Question: I've been trying to fit some data I have gained from some simulations. From the curve, I guess a logarithmic fit would be ideal. However, the curve comes looking out quite funky. I've also tried higher order polynomials and np.polyfit, but I couldn't get either to work.
Any help would be appreciated!
'''
from scipy.optimize import curve_fit
import numpy as np
import matplotlib.pyplot as plt
xdata=[9.24104360013e-06, 4.72619458107e-06, 4.03957328857e-06, 9.78301182748e-06, 1.36994566431e-05, 1.16294573409e-05, 7.70899546232e-06, 2.72587766232e-06, 2.19089955631e-06, 5.34851640035e-06, 7.84434545123e-06, 7.6524185787e-06, 1.00592536363e-05, 6.08711035578e-07, 4.08259572135e-07, 5.74424798328e-07, 6.20036326494e-07, 4.34755225756e-06, 4.72832211908e-06, 1.25156011417e-06, 1.44996714816e-05, 3.79992166335e-06, 4.45935911838e-06, 6.6307841155e-06, 2.38540191336e-06, 9.4649801666e-07, 9.11518608157e-06, 3.1944675219e-06, 5.32674287313e-06, 1.48463901861e-05, 3.41127723277e-06, 3.40027150288e-06, 3.33064781566e-06, 2.12828505238e-06, 7.22565690506e-06, 7.86527964811e-06, 2.25791582571e-06, 1.94875869207e-05, 1.54712884424e-05, 5.82300791075e-06, 9.5783833758e-06, 1.89519143607e-05, 1.03731970283e-05, 2.53090894753e-05, 9.26047056658e-06, 1.05428610146e-05, 2.89162870493e-05, 4.78624726782e-05, 1.00005855557e-05, 6.88617910928e-05]
ydata=[0.00281616449359, 0.00257023004939, 0.00250030932407, 0.00284317789756, 0.00300158447316, 0.00291690879783, 0.00274898865728, 0.0023625485679, 0.0023018015629, 0.00259860025555, 0.00269155777824, 0.00265941197135, 0.0028073724168, 0.00192920496041, 0.00182900945464, 0.00191452746379, 0.00193227563253, 0.00253266811688, 0.00255961306471, 0.00212426145702, 0.00285906942634, 0.00247877245272, 0.0025348504727, 0.00269881922057, 0.00232270371493, 0.00204672286703, 0.00281306442303, 0.00241938445736, 0.00261083321385, 0.00287440363274, 0.00244324770882, 0.00244364989768, 0.00244593671433, 0.00228714406931, 0.00263301289418, 0.00269385915315, 0.0022968948347, 0.00313898537645, 0.00305650121575, 0.00265291893623, 0.00278748794063, 0.00312801724905, 0.00289450806538, 0.00313176225397, 0.00284010926578, 0.0028957865422, 0.00335438183977, 0.00360421739757, 0.00270734995952, 0.00377301191882]
plt.plot(xdata,ydata,'o')
x = np.array(xdata, dtype=float) #transform your data in a numpy array of floats
y = np.array(ydata, dtype=float) #so the curve_fit can work
#def func(x,a,b,c):
# return a*x**2+ b*x +c
def func(x,a,b):
return a*np.log(x)+ b
popt, pcov = curve_fit(func, x, y)
plt.plot(x, func(x, *popt), label="Fitted Curve")
plt.show()
'''

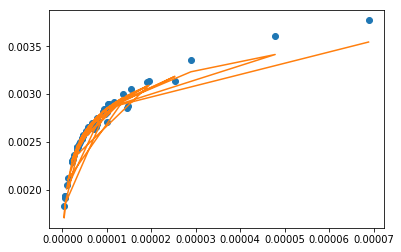
Answer: Sort 'x' before plotting
'''
x_sorted = np.sort(x)
plt.plot(x_sorted, func(x_sorted, *popt), label="Fitted Curve")
plt.show()
'''